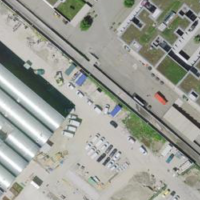
EUNIS habitat code: 53
Species observed at this site:
Corvus corone
Passer domesticus
Parus major
Turdus merula